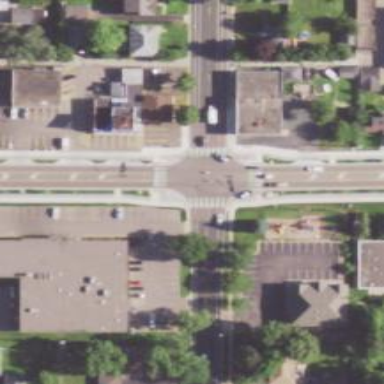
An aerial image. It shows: Marked crossing for cyclists on cycleway.